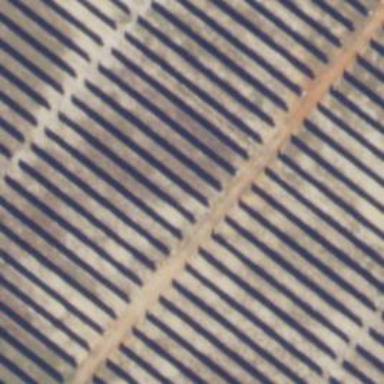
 consisting of solar photovoltaic panels."